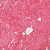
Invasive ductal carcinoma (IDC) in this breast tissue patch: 0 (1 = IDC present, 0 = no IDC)